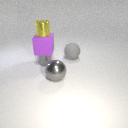
small yellow metal cylinder above small gray metal cylinder